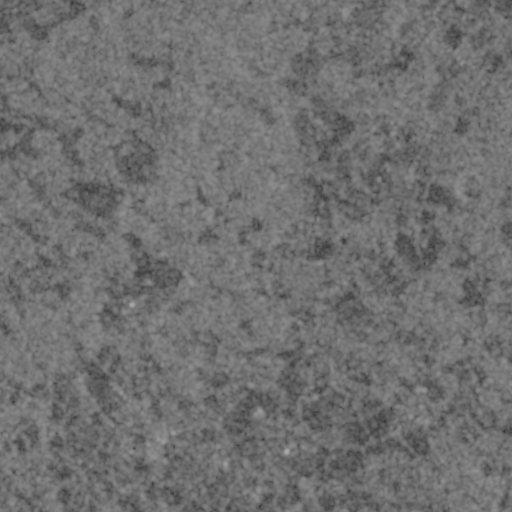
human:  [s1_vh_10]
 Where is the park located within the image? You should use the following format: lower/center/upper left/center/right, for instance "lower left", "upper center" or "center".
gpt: The park is located in the lower left of the image.
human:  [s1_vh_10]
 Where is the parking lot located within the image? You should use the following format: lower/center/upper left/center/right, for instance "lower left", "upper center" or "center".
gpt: The parking lot is located in the lower left of the image.
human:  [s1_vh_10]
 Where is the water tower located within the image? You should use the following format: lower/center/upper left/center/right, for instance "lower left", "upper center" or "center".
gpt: The water tower is located in the lower left of the image.
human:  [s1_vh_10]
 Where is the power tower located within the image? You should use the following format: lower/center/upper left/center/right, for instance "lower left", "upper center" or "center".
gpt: There is no power tower in the image.

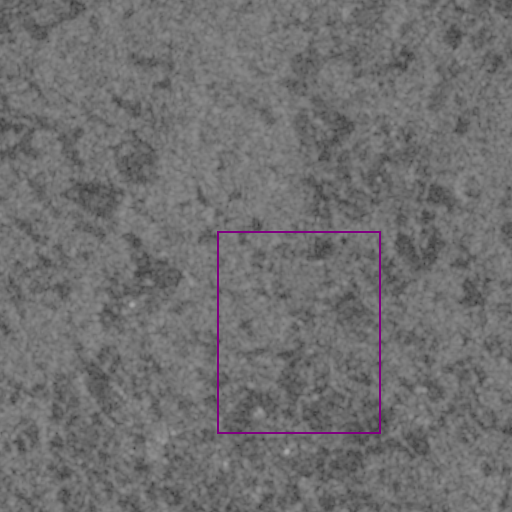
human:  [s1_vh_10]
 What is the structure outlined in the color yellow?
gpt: There is no yellow outline.
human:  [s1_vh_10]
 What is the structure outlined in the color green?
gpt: There is no structure outlined in green.